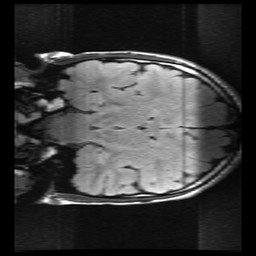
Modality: FLAIR
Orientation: coronal
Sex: male
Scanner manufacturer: ge
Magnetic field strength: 3 T
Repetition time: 9 s
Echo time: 0.1216 s